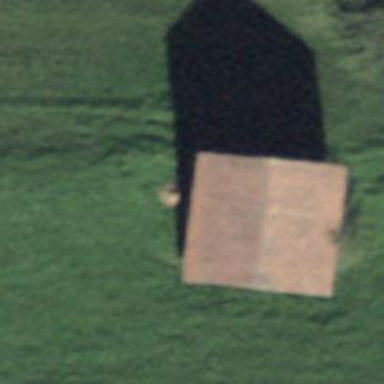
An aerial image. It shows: Rural barn.